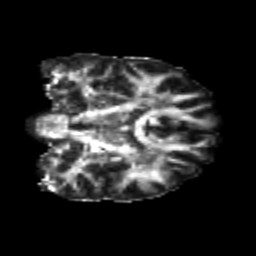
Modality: FA
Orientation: coronal
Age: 24
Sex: male
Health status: healthy
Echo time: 0.074 s